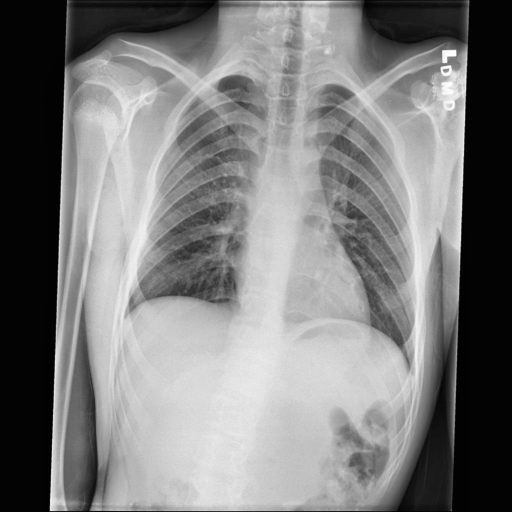
Finding: NORMAL